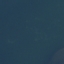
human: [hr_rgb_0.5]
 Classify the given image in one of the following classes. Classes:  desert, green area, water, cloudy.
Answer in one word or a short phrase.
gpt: water